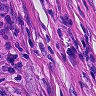
Metastatic tissue present: no